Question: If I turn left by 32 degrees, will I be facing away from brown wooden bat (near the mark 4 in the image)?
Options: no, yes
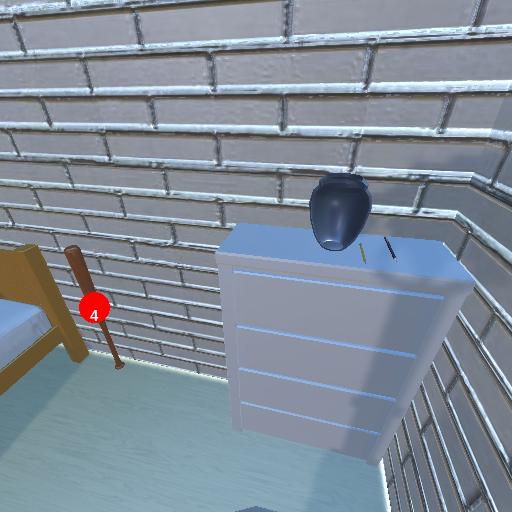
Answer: no